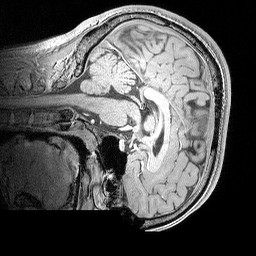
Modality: MP2RAGE
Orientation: sagittal
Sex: male
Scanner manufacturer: siemens
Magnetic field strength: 3 T
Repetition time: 5 s
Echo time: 0.00292 s